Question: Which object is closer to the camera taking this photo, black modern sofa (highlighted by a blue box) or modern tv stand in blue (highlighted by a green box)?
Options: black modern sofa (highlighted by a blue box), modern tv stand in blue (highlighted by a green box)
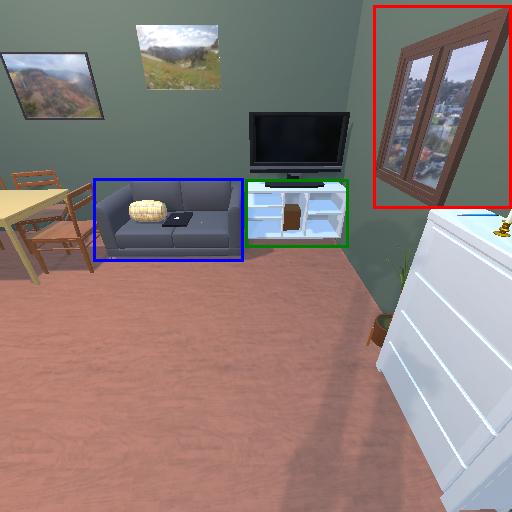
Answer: black modern sofa (highlighted by a blue box)